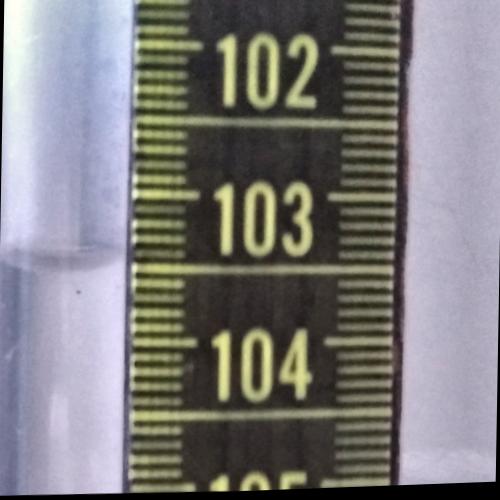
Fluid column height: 103.5 cm